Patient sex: M
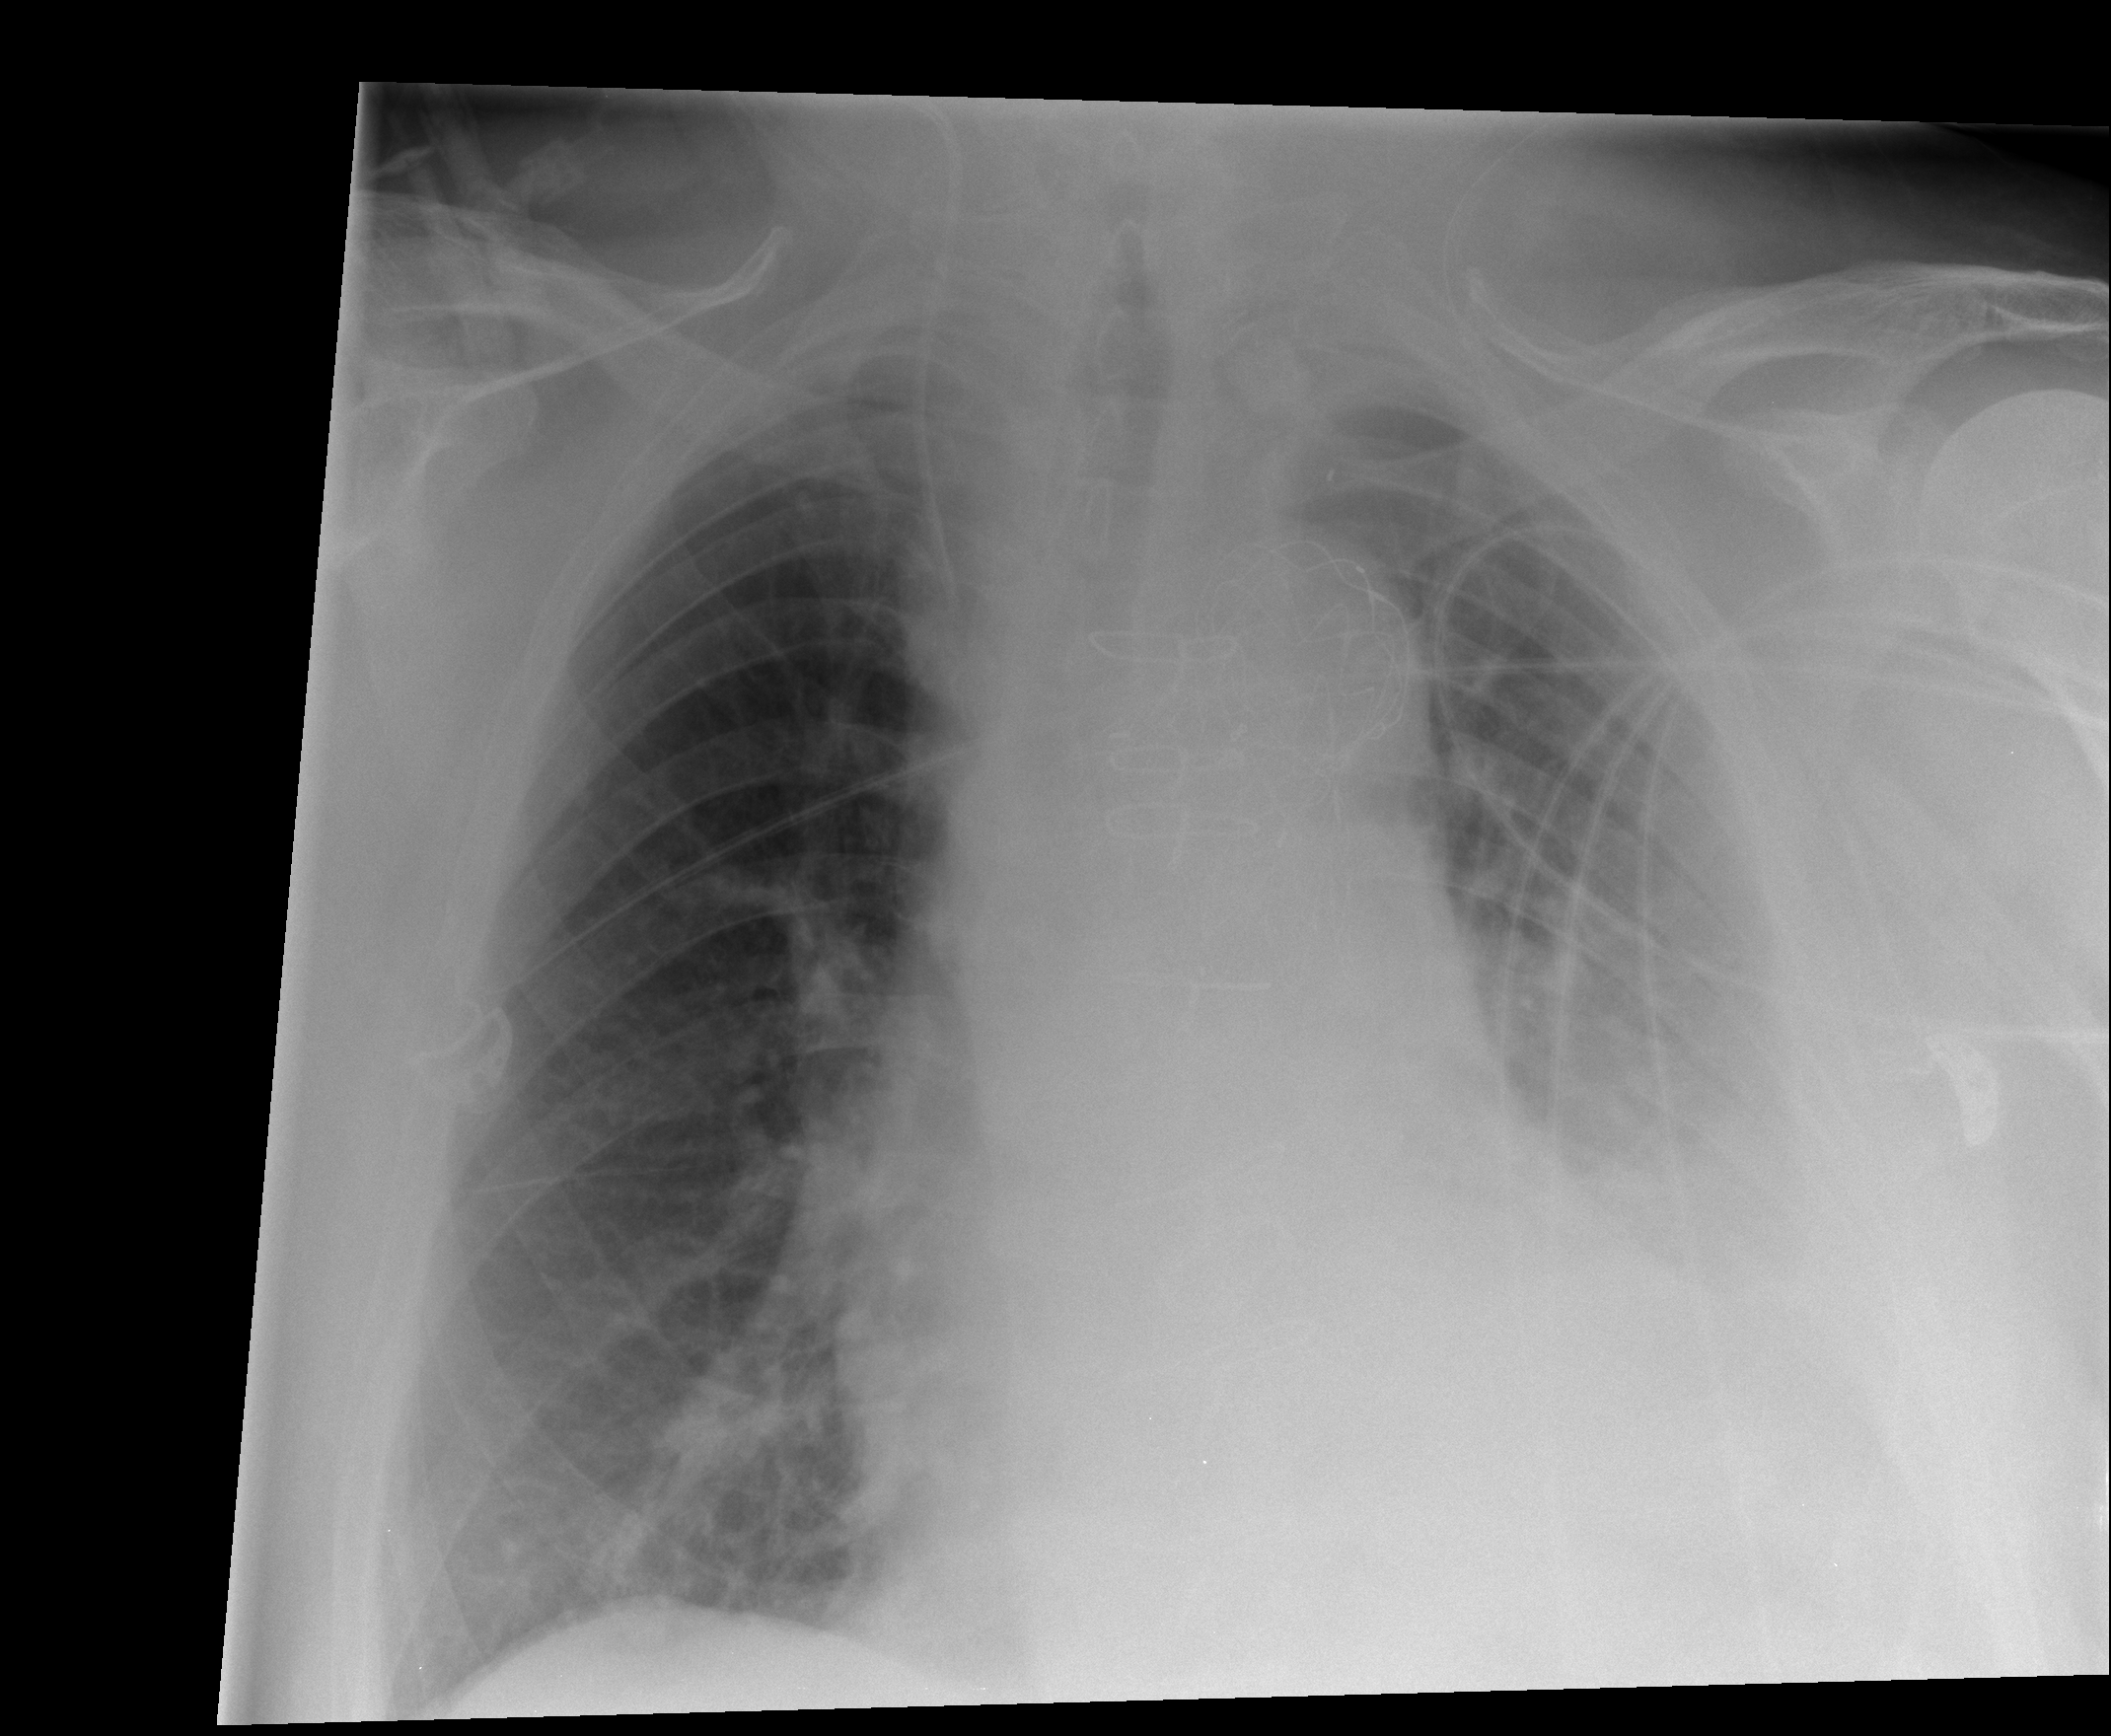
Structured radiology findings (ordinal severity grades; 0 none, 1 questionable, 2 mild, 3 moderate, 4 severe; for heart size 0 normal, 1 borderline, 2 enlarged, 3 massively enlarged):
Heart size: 2
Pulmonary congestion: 0
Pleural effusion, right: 0
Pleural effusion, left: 3
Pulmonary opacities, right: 1
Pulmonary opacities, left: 0
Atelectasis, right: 1
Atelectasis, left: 3